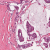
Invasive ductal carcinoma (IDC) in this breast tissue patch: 1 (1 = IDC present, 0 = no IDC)